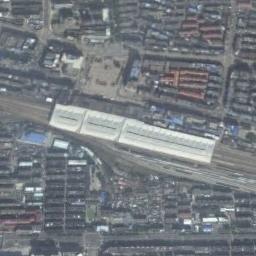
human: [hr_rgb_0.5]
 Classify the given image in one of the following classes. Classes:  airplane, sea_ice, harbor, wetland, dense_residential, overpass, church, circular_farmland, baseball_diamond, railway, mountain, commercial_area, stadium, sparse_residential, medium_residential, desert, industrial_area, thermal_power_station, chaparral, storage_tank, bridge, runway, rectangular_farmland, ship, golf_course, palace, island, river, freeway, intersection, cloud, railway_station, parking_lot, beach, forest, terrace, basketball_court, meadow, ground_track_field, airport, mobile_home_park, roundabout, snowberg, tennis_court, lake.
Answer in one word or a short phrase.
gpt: railway_station